Question: I've tried to use to depict this [pseudo-]code:
'''
get expression
while match '('
get expression
if !match ')'
error
get term
'''
see:

Is there a way to depict that code without repeat 'get expression' node twice?
Or I'm using a wrong diagram do depict that?
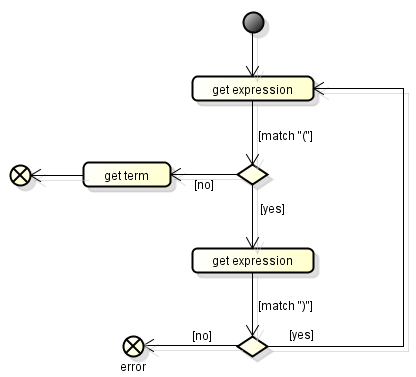
Answer: The diagram is wrong. You're traversing 'get_expression' twice in each iteration. Add a node below the first 'get_expression' and the bottom [yes] would go to that new node.